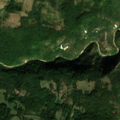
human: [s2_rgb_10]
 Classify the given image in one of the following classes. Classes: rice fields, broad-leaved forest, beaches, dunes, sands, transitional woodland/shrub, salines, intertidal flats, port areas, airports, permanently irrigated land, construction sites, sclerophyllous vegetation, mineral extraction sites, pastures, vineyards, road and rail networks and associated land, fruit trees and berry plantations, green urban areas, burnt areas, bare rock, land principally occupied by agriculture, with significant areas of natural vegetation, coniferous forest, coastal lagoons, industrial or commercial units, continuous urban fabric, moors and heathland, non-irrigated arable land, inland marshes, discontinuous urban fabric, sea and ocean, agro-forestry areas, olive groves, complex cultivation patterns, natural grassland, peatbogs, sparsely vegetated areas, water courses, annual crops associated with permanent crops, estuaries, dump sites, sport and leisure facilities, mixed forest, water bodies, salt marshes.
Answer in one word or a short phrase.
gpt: land principally occupied by agriculture, with significant areas of natural vegetation, broad-leaved forest, transitional woodland/shrub